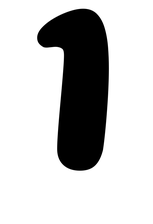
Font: Gluten_SemiBold